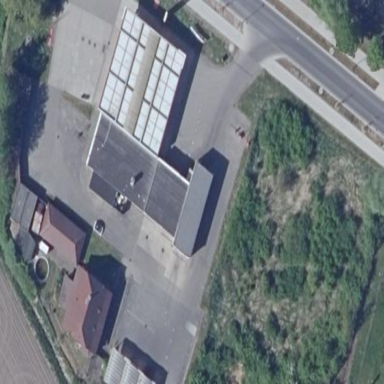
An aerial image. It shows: Commercial building with fuel amenity.